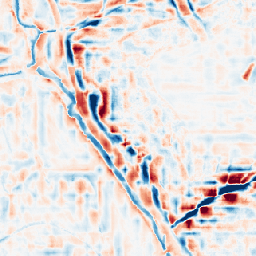
Category: wavelet
Decomposition family: wavelet_reverse_biorthogonal
Decomposition parameters: wavelet: rbio2.4
level: 4
Upsampling method: area
Upsampling parameters: scale: 8
Upsampling scale: 8